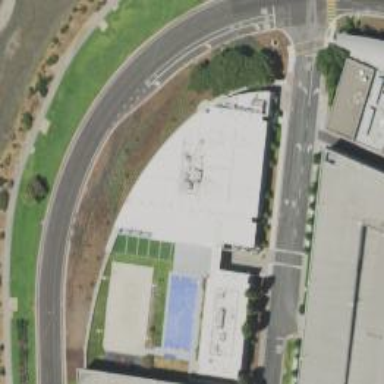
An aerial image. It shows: Building used as fitness center.